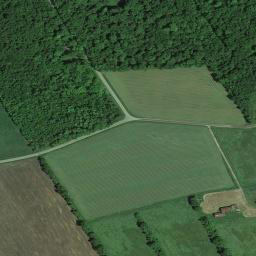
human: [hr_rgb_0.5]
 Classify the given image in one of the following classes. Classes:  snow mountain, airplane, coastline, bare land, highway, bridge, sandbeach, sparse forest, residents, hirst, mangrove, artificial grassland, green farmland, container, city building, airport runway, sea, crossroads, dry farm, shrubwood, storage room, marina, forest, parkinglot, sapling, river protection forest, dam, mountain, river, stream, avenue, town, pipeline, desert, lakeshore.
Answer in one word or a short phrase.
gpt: green farmland